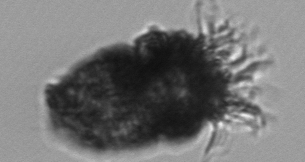
Label: Stenosemella_pacifica